Interaction volume radius: 5 \u00c5
Interaction volume height: 20 \u00c5
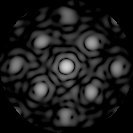
Disorder parameter: 0.3224